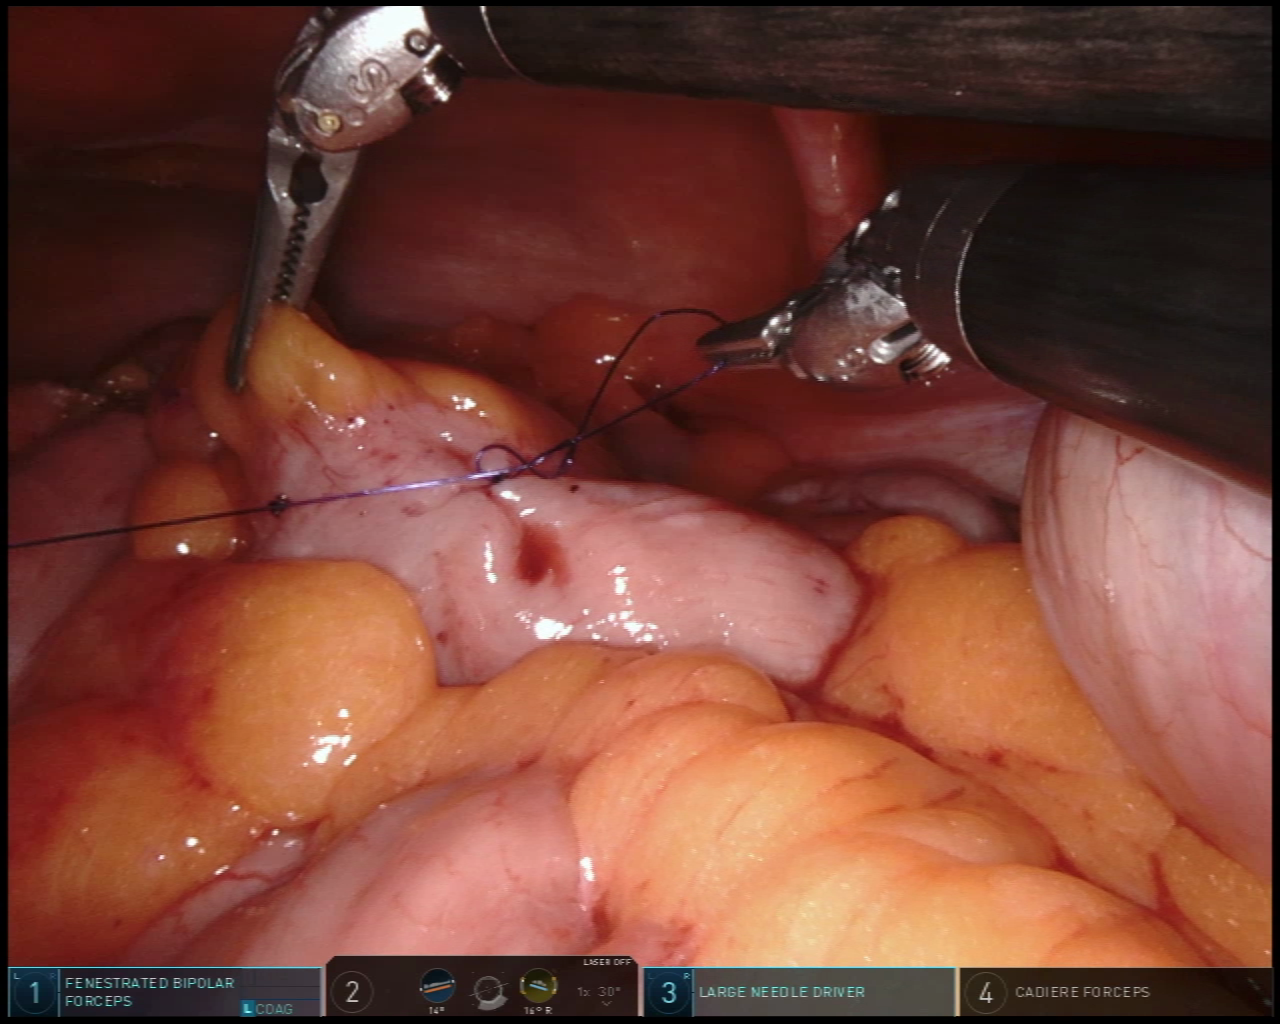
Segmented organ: abdominal_wall
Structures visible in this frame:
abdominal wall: yes
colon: yes
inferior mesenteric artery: no
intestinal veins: no
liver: no
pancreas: no
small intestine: yes
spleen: no
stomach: no
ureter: no
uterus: no
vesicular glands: no